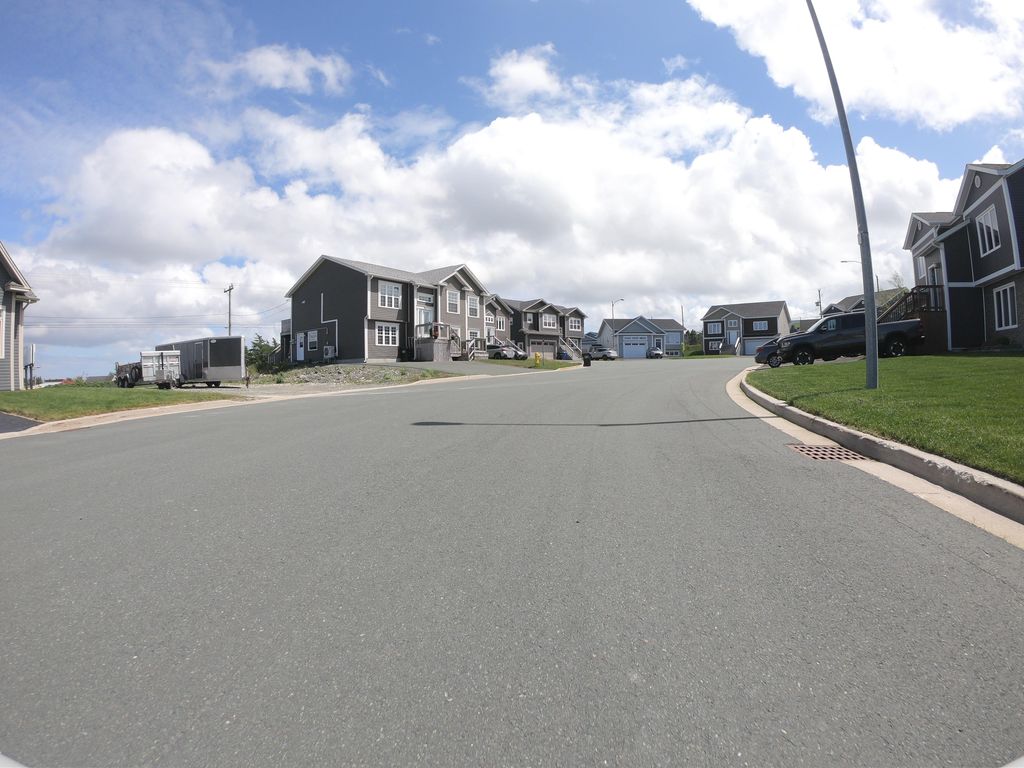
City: st_johns